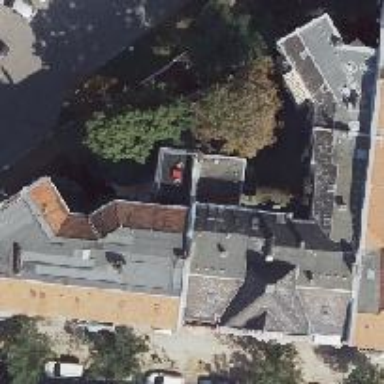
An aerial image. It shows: Building consisting of apartments with double saltbox roof shape.